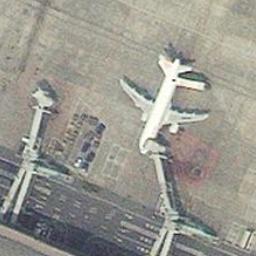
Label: airplane